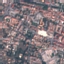
Label: Residential